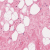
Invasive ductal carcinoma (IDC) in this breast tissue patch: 0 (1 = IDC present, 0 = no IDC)